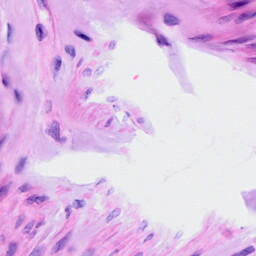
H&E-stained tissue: Ovarian